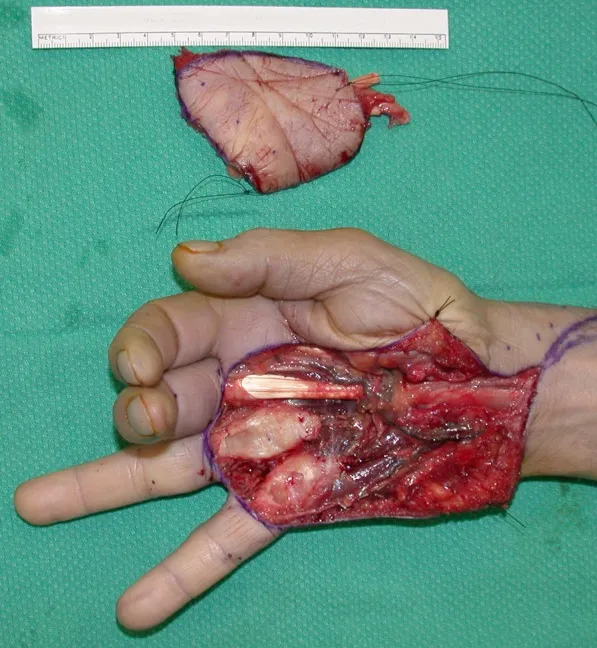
The appearance of the hand is shown following wide excision of skin, palmar fascia, flexor tendons, lumbricals, and neurovascular bundles. The small and ring fingers are postured in extension due to the absence of flexor tendons. The resection specimen is shown above.
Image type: medical_photograph (other_medical_photograph)